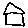
Label: house